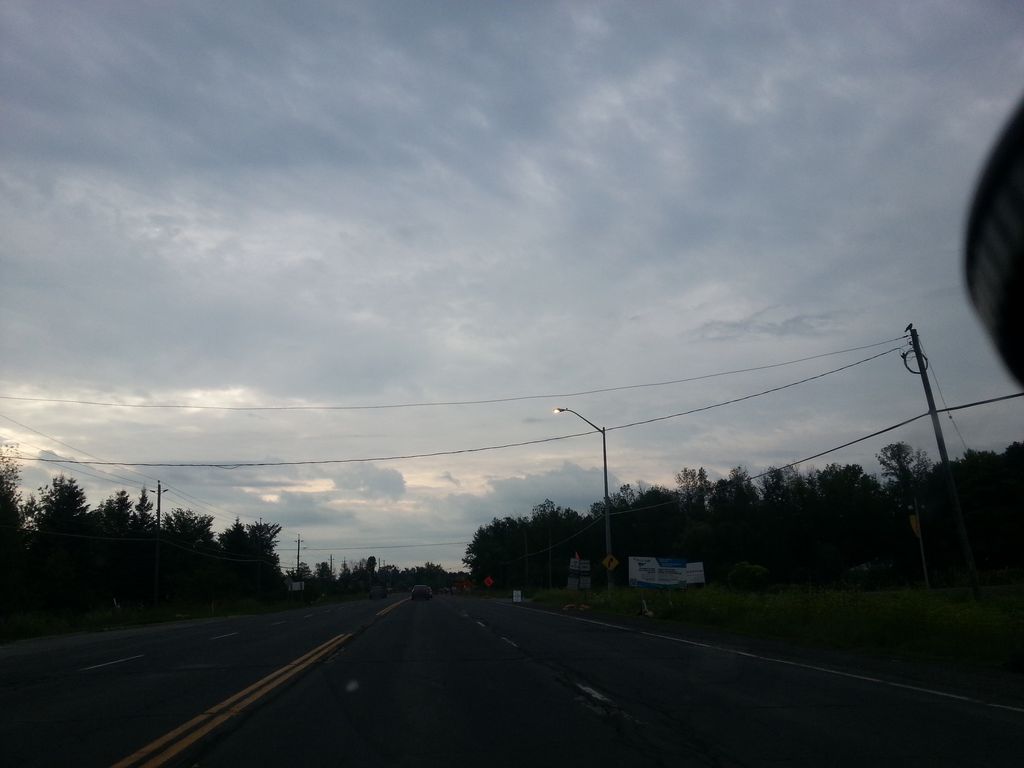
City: ottawa-gatineau